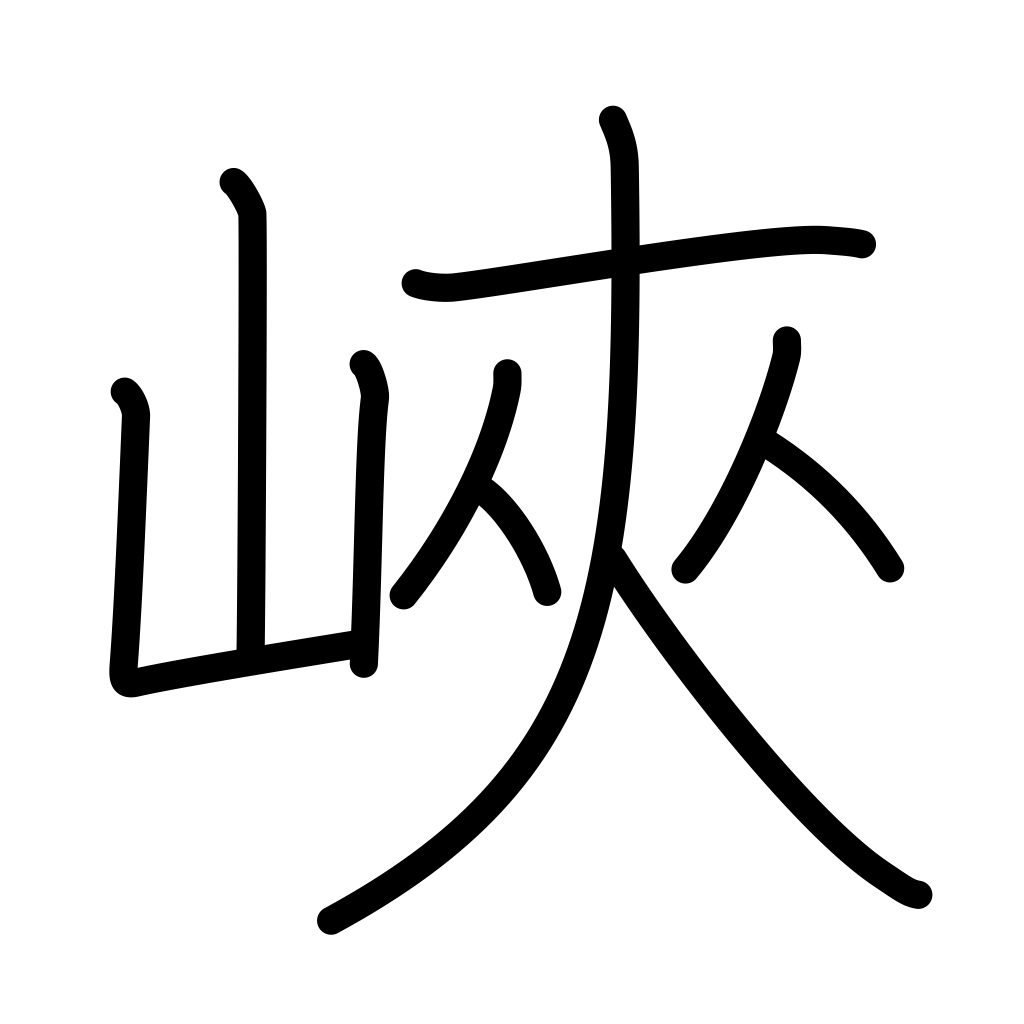
Meaning: gorge, strait, ravine, isthmus